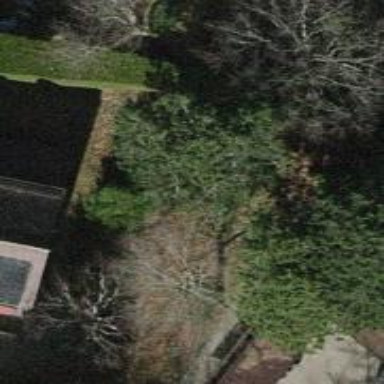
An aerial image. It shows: Cemetery with evergreen needle-leaved trees.